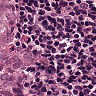
Metastatic tissue present: yes